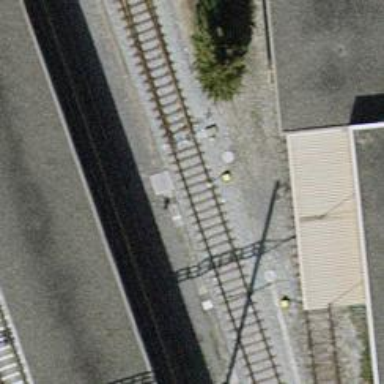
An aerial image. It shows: Single-track electrified railway siding with contact line.